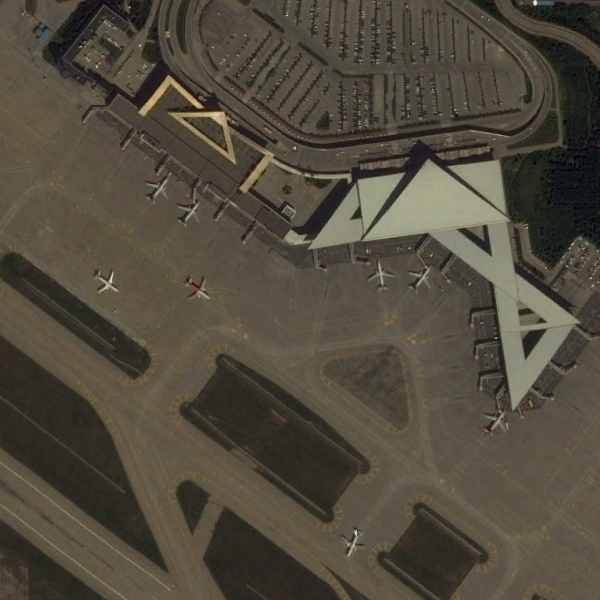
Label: Airport